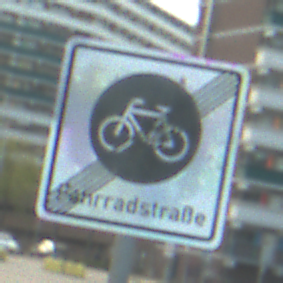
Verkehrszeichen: EndeFahrradstrasse
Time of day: MorningAfternoon
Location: Outdoor (Urban)
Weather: PartlyCloudy
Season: NotSpecified
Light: Natural